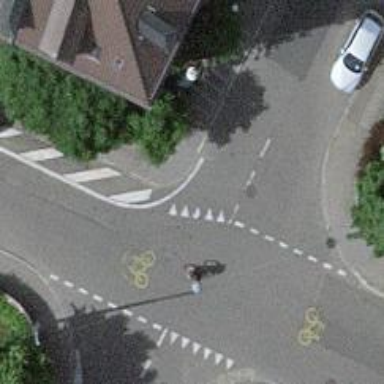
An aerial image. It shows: Unmarked crossing on the road.